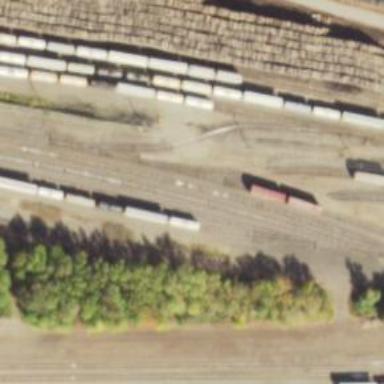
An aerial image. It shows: Railway yard in service.